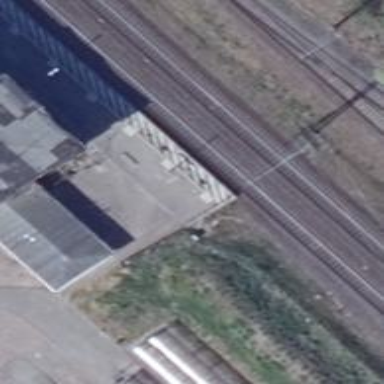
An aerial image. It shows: Close-up of railway platform edge.